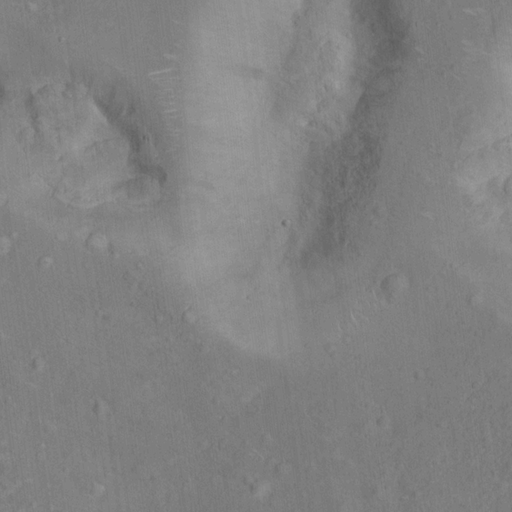
Classes present: Background, Cone